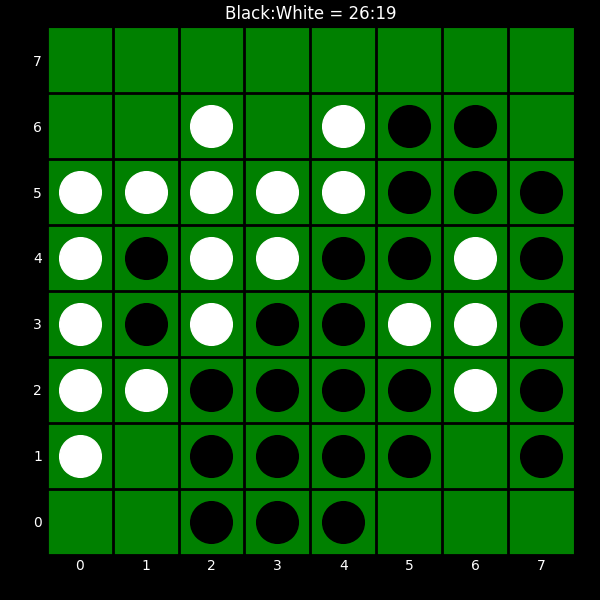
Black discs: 26
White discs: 19